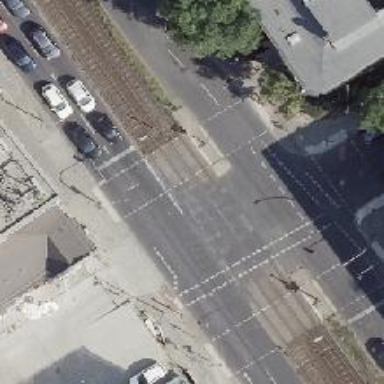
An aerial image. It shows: Footway crossing with traffic signals and pedestrian island.